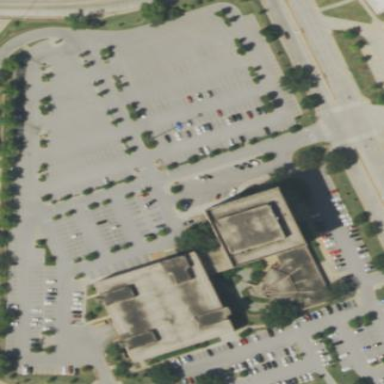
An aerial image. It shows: Parking area with surface.